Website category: auto
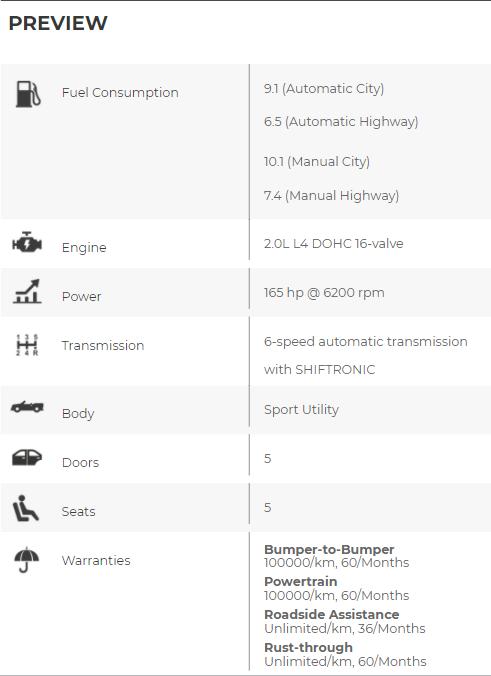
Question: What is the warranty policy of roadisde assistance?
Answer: Unlimited/km, 36/Months

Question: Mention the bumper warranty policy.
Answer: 100000/km, 60/Months

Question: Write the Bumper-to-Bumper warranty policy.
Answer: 100000/km, 60/Months

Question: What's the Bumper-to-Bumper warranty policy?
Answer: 100000/km, 60/Months

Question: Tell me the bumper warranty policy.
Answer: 100000/km, 60/Months

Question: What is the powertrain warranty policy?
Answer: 100000/km, 60/Months

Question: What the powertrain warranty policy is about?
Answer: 100000/km, 60/Months

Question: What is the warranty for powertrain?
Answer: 100000/km, 60/Months